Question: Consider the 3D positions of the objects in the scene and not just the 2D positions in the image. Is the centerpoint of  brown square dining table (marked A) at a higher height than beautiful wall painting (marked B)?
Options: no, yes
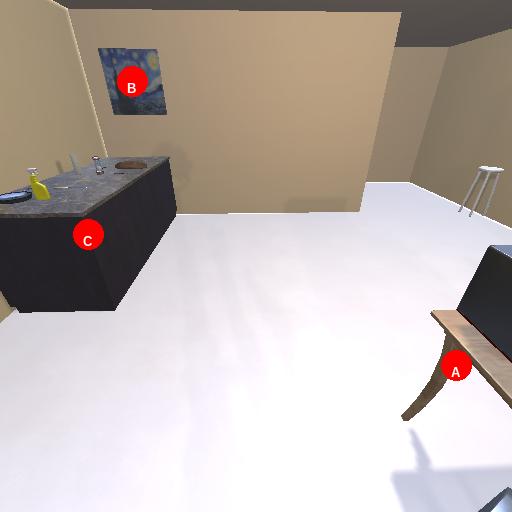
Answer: no